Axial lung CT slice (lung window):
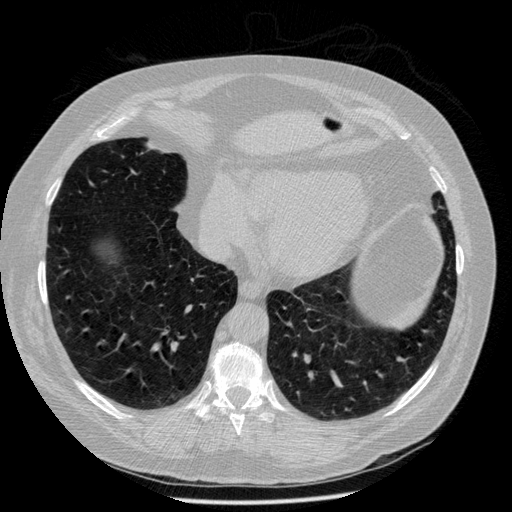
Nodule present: no